Question: I've showed in various ways how to take images with a webcam in Python (see <URL>. You can see that the images taken with Python are considerably darker than images taken with JavaScript. What is wrong?
## Image example
The image on the left was taken with <URL> and the same webcam.

## Code example
'''
import cv2
camera_port = 0
camera = cv2.VideoCapture(camera_port)
return_value, image = camera.read()
cv2.imwrite("opencv.png", image)
del(camera) # so that others can use the camera as soon as possible
'''
## Question
Why is the image taken with Python image considerably darker than the one taken with JavaScript and how do I fix it?
(Getting a similar image quality; simply making it brighter will probably not fix it.)
Note to the "how do I fix it": It does not need to be opencv. If you know a possibility to take webcam images with Python <URL> that is also ok.
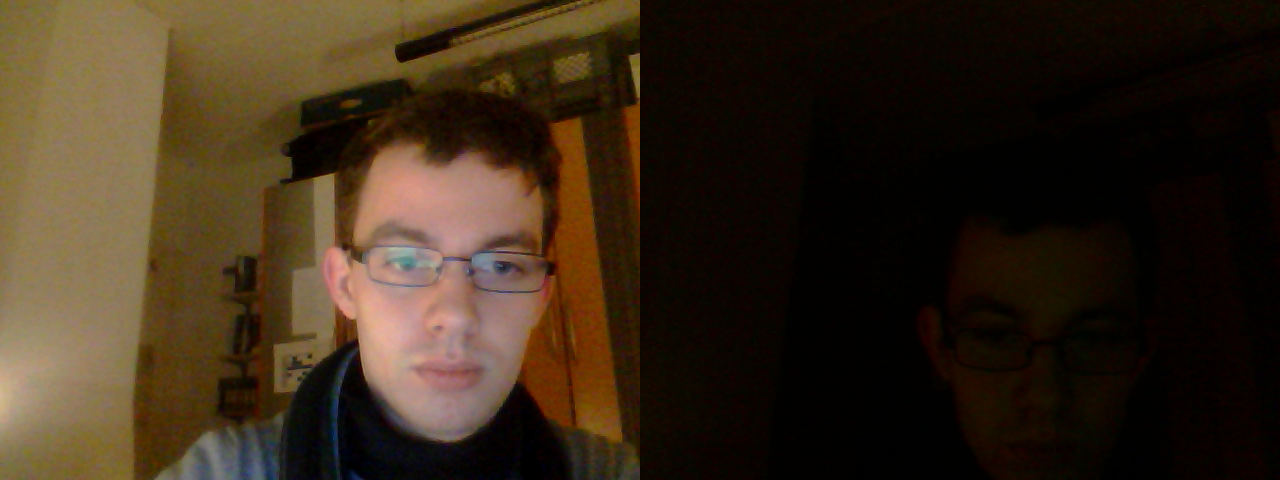
Answer: I think that you have to wait for the camera to be ready.
This code works for me:
'''
from SimpleCV import Camera
import time
cam = Camera()
time.sleep(3)
img = cam.getImage()
img.save("simplecv.png")
'''
I took the idea from <URL> and this is the most convincing explanation I found:
> The first few frames are dark on some devices because it's the first
frame after initializing the camera and it may be required to pull a
few frames so that the camera has time to adjust brightness
automatically.
<URL>
So IMHO in order to be sure about the quality of the image, regardless of the programming language, at the startup of a camera device is necessary to wait a few seconds and/or discard a few frames before taking an image.